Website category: camera
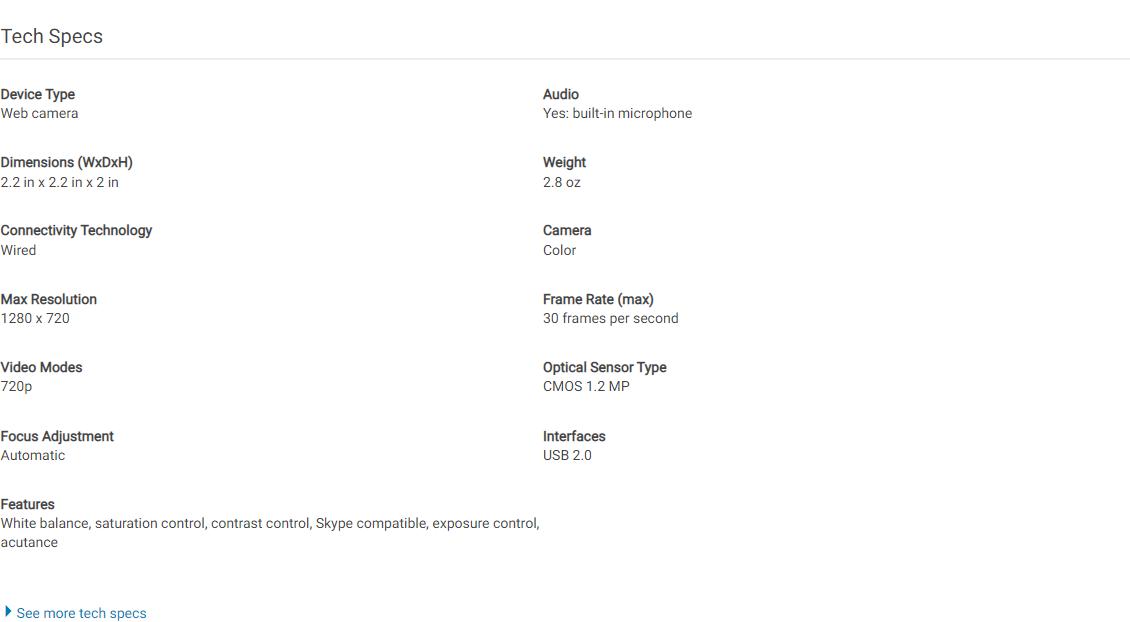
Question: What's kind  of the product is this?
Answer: Web camera

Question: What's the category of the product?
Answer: Web camera

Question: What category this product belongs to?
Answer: Web camera

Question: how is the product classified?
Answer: Web camera

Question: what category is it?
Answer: Web camera

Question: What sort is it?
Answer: Web camera

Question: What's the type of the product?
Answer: Web camera

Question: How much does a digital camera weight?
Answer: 2.8 oz

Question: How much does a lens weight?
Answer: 2.8 oz

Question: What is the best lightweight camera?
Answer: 2.8 oz

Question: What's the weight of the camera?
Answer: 2.8 oz

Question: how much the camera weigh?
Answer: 2.8 oz

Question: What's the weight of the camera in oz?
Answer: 2.8 oz

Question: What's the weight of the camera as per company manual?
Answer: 2.8 oz

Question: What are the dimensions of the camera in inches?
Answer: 2.2 in x 2.2 in x 2 in

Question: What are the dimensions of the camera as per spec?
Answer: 2.2 in x 2.2 in x 2 in

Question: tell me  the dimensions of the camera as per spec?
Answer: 2.2 in x 2.2 in x 2 in

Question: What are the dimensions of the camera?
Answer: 2.2 in x 2.2 in x 2 in

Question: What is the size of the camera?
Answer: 2.2 in x 2.2 in x 2 in

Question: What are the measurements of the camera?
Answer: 2.2 in x 2.2 in x 2 in

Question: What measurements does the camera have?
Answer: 2.2 in x 2.2 in x 2 in

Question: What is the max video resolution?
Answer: Web camera

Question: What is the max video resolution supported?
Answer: Web camera

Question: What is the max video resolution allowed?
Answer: Web camera